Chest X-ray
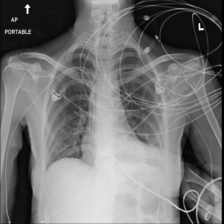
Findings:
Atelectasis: negative
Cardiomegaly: negative
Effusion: negative
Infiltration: negative
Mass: negative
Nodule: negative
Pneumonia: negative
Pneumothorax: negative
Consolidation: negative
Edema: negative
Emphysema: negative
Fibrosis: negative
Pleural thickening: negative
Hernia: negative